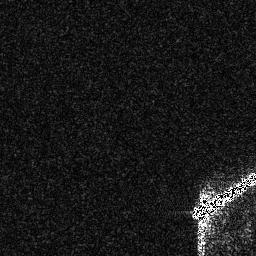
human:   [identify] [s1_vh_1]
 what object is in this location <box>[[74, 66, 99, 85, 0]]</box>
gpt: <ref>1 large ship at the bottom right</ref>